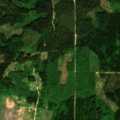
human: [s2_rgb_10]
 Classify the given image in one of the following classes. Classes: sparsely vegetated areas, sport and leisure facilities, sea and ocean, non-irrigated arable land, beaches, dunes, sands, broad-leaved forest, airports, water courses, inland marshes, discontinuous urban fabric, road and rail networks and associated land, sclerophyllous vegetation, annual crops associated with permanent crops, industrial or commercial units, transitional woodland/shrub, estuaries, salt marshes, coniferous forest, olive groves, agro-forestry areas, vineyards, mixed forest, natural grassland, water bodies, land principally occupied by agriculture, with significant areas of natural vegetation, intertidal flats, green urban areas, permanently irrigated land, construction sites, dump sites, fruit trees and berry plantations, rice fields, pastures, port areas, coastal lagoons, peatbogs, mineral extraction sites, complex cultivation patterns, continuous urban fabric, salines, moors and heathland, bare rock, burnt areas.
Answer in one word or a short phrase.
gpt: non-irrigated arable land, broad-leaved forest, coniferous forest, mixed forest